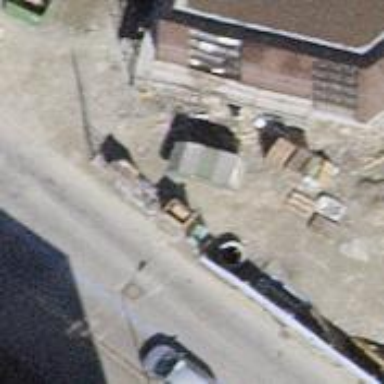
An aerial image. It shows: Bollard.